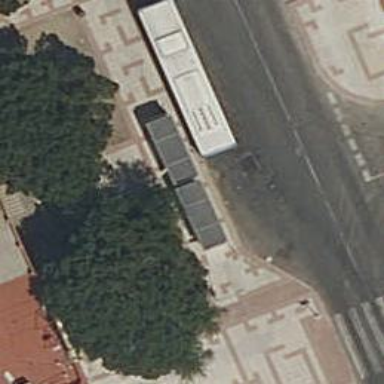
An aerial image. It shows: Bus stop with platform for public transport.